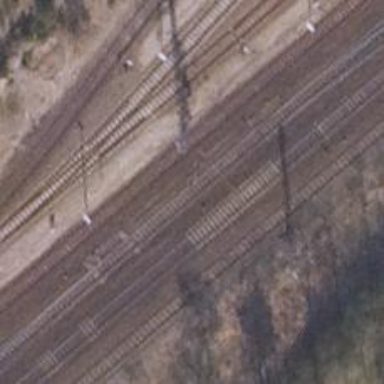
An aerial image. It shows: Railway track with contact lines for electrification.